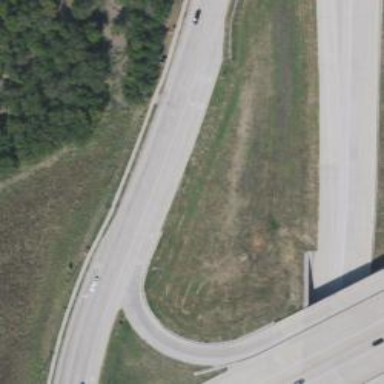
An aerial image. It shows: Secondary road with frontage road alongside.